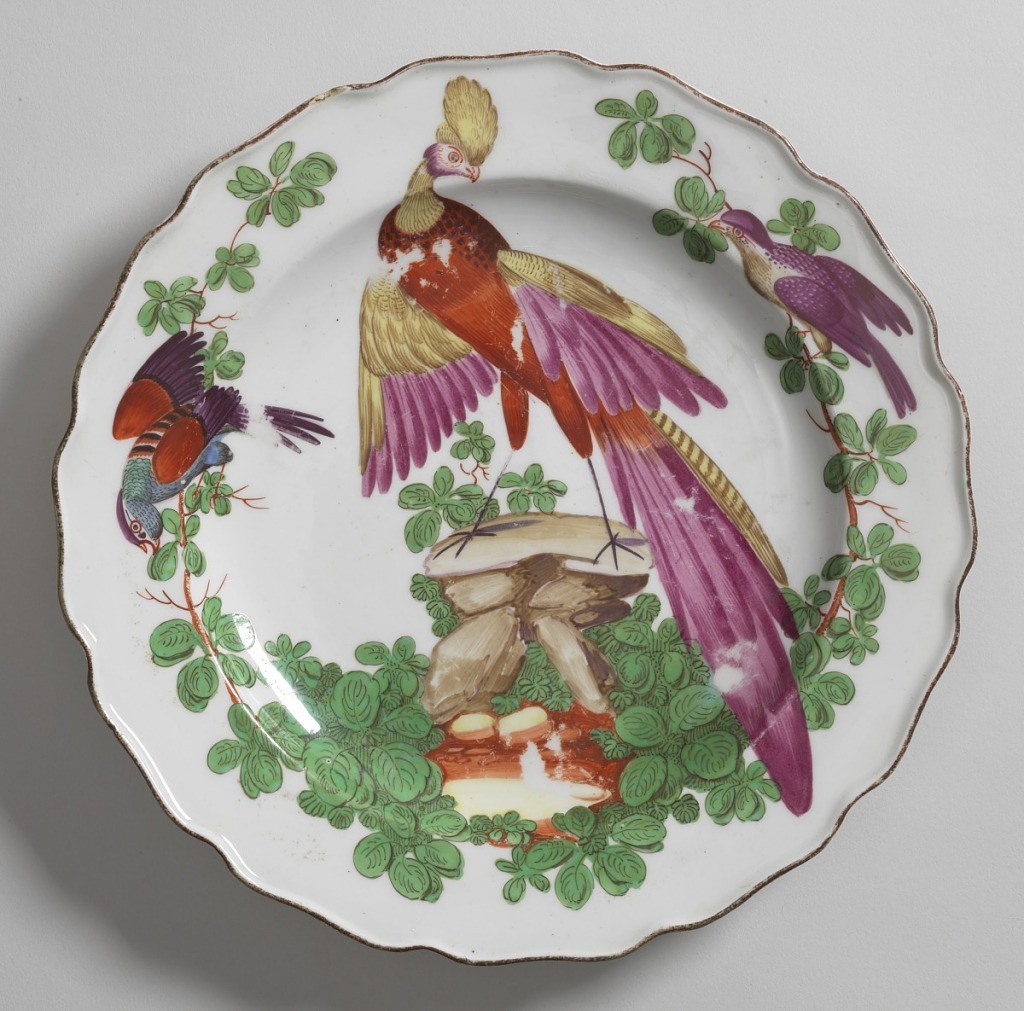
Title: Plate with "Disheveled Birds"
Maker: Chelsea Porcelain Manufactory, English, 1745 – 1784
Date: ca. 1758–1769
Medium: soft paste porcelain, vitreous enamel
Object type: plate
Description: Scalloped edge with green feather motif. Fluted cavetto. At center, a tropical bird.